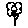
Label: flower